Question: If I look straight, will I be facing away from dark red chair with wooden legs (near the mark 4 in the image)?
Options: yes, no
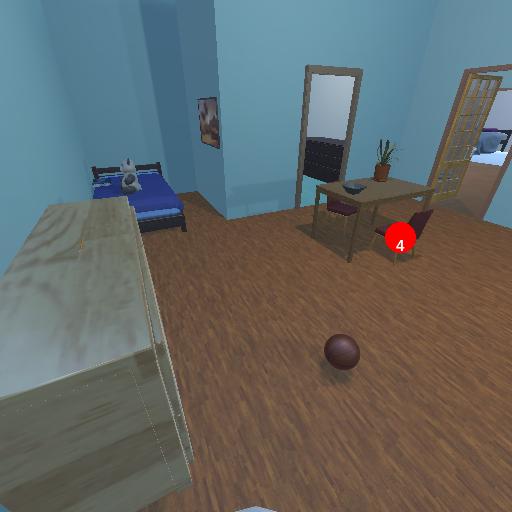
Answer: yes